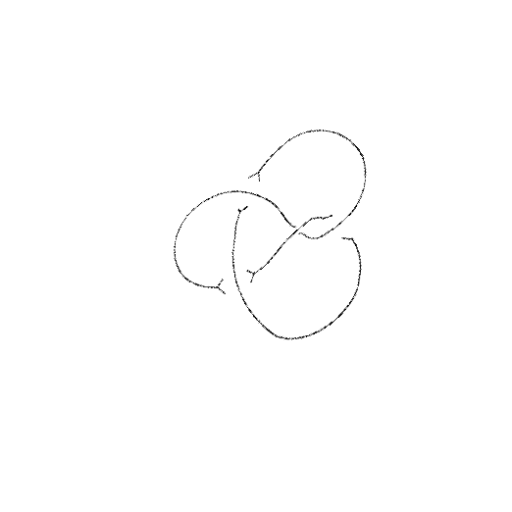
Crossing number: 4